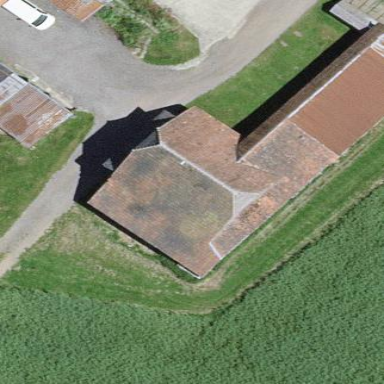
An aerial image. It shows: Barn.